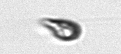
Label: Cryptophyta